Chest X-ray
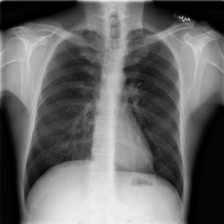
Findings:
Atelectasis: negative
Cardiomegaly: negative
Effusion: negative
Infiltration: negative
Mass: negative
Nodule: negative
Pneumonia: negative
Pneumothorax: negative
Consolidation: negative
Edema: negative
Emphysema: negative
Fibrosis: negative
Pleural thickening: negative
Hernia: negative